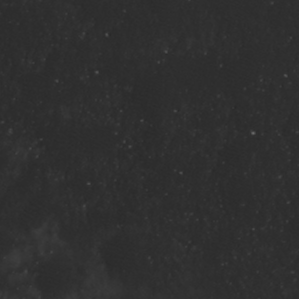
Label: non_frost